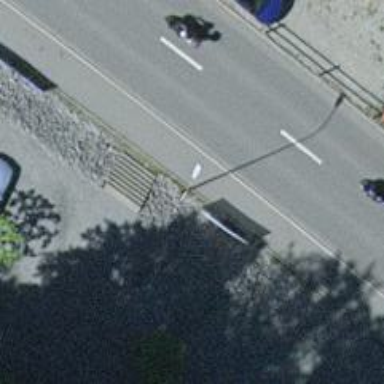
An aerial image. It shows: Road with steps.